Question: I use the Ribbon for WPF (2010 - 'Microsoft.Windows.Controls.Ribbon'). I want to create a Button, which minimize or maximize the Ribbon Tab, like in msoffice this button:

How can I do that?
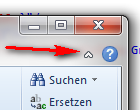
Answer: Just access the property of the ribbon to Minimize / Maximize.